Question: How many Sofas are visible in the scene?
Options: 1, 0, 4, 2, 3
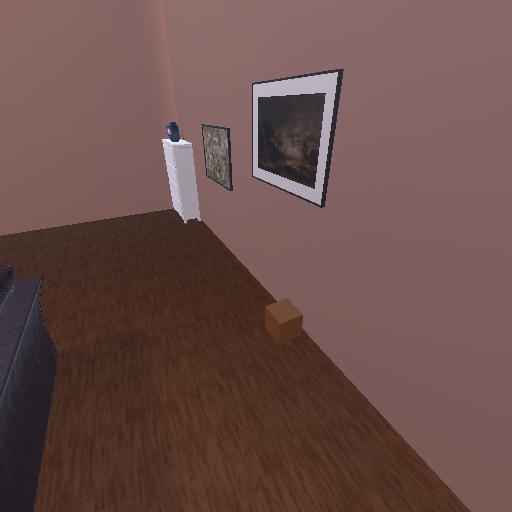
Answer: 1